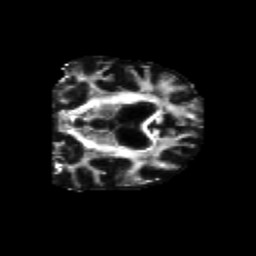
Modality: FA
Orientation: coronal
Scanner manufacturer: siemens
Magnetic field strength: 3 T
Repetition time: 6.8 s
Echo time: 0.093 s